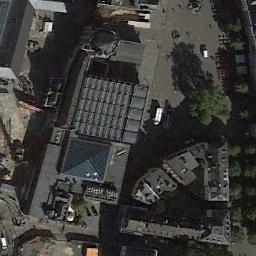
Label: church